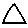
Label: triangle